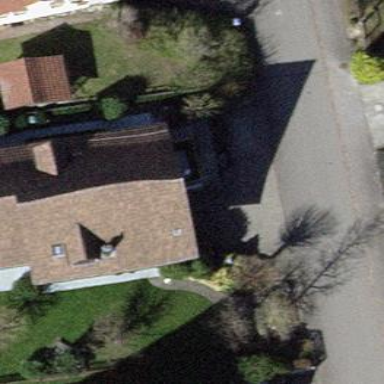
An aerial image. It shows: Detached building with gabled roof.